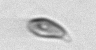
Label: Cryptophyta